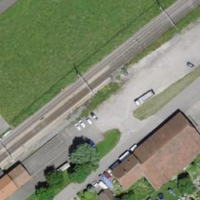
EUNIS habitat code: 54
Species observed at this site:
Veronica persica